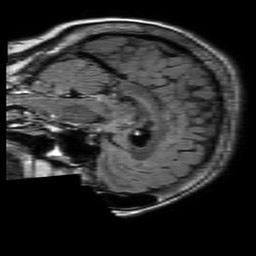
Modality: FLAIR
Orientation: sagittal
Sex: female
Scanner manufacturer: philips
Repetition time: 11 s
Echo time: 0.125 s